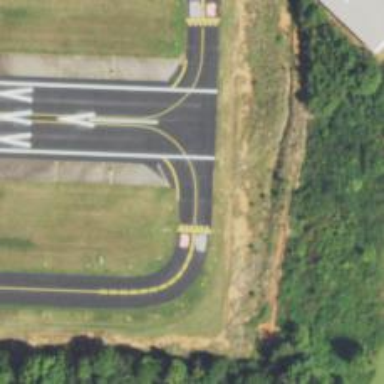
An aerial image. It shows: View of taxiway at the airport.